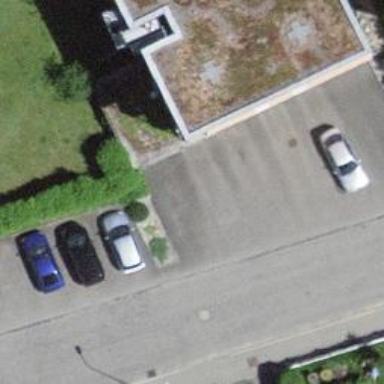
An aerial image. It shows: Street-side parking area.